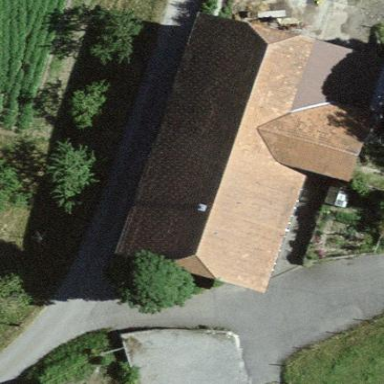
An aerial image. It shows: Farm building.